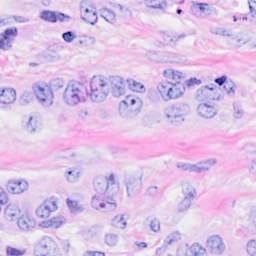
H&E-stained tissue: Breast